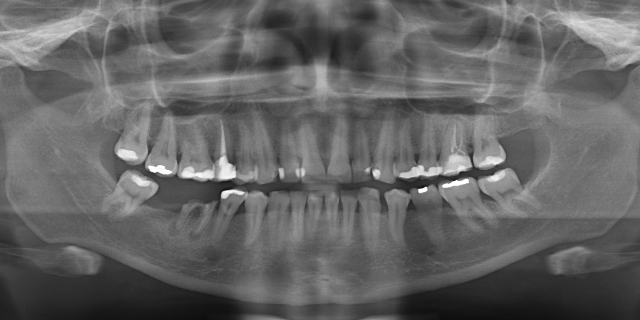
adult